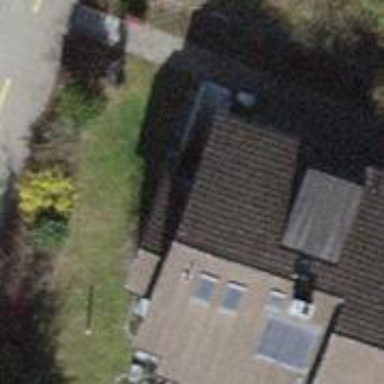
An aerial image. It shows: Building with tiled roof.